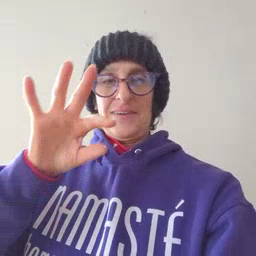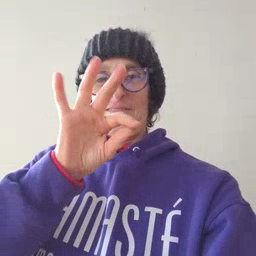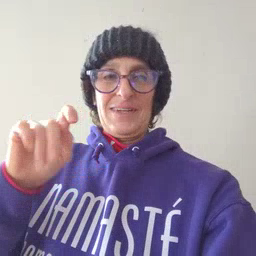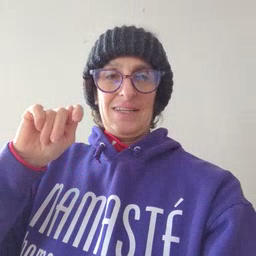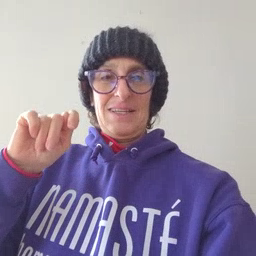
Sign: feet